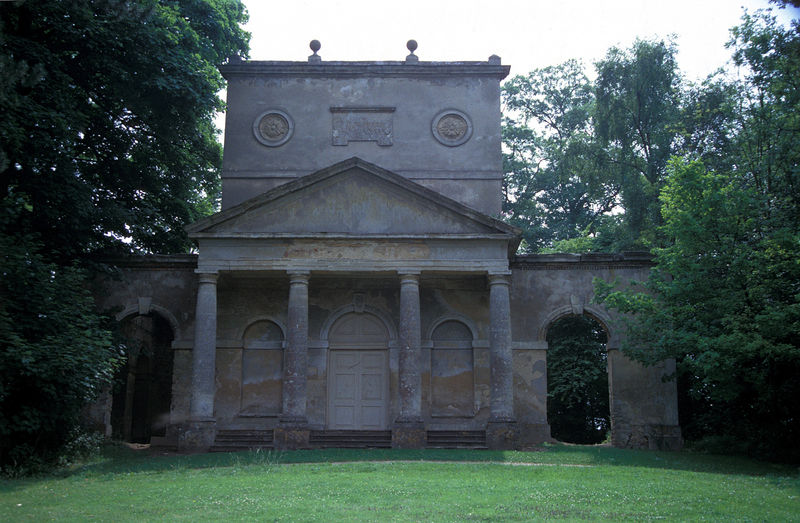
Titel: Temple of Friendship, Gesamtansicht
Künstler: James Gibbs
Standort: Stowe, Buckinghamshire
Institution: Stowe Landscape Gardens
Schlagwörter: baum, blau, blätter, himmel, laub, schatten, weiß, bäume, dreieck, gelb, grün, braun, bunt, fenster, grau, hintergrund, holz, licht, marmor, schwarz, säule, säulen, tür, anlage, dach, gebäude, gras, haus, park, parkanlage, rasen, rot, weg, wiese, beige, muster, ornament, alt, architektur, sockel, stein, steine, kirche, sonne, wege, land, klassizismus, blatt, england, wald, anhöhe, tondo, garten, relief, sommer, modell, bogen, fassade, italien, sonnenlicht, giebel, mauer, farbe, türe, pilaster, rundbogen, treppe, treppen, tafel, symmetrie, inschrift, durchgang, stufen, gründ, tor, foto, fotografie, bögen, eingang, kolonnade, loggia, ruine, antike, kloster, rechteck, torbogen, denkmal, mauerwerk, lichtung, symmetrisch, kreise, kiosk, kugeln, friedhof, architrav, arkaden, kapitelle, kapitell, photo, fries, dreiecksgiebel, portal, tore, sims, öffnung, gesims, grab, giebelfeld, portikus, antik, rundbögen, laubbäume, kapelle, kanneluren, occuli, tempel, basis, dorisch, durchbruch, grabstätte, schaft, englischer garten, mausoleum, schrein, geometrie, durchbrochen, bau, rosetten, römisch, grabmal, aufsatz, kapitel, basilika, gebälk, fensterlos, bauwerk, aufbau, bauplastik, öffnungen, holztür, tympanon, ädikula, attika, freidhof, narthex, basen, dorische ordnung, vorhalle, saulen, toskanisch, säuleneingang, blendbögen, unterbau, gartenarchitektur, landschaftsgarten, wanddurchbruch, steinsichtig, stowe, eckstein, feuerkugel, feuerkugeln, schlüsselstein, giel, sandsrtein, templum, vorlagerung, grünland, friedhoff, zwei flügellig